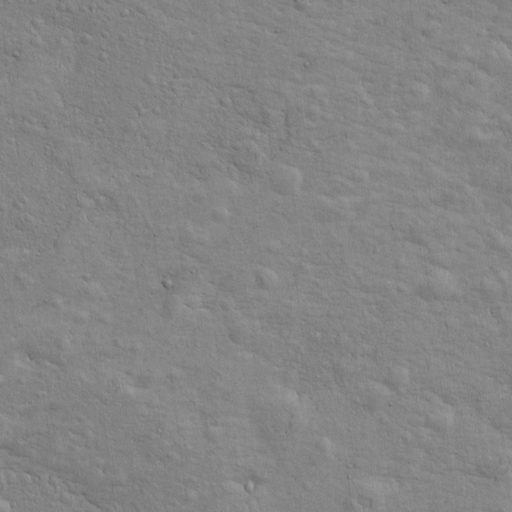
Classes present: Background